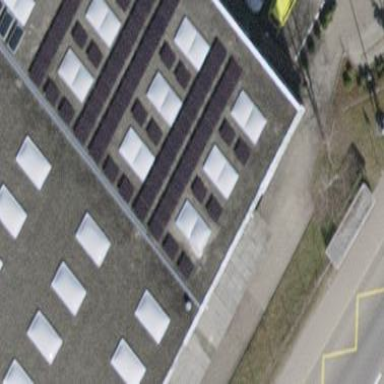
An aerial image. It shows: Solar photovoltaic panel generator.